Question: I am making a chat system, and I have the below database schema (everything not related to the core problem has been removed).

A thread represents a conversation between two participants. When a new thread is created (persisted), two participants should be created; one for the sender and one for the receiver (a message is added to the thread, but this is not relevant in this case). So I have mapped the two database tables to two entities.
'''
@Entity
@Table(name = "participant")
public class Participant {
@Id
@GeneratedValue(strategy = GenerationType.IDENTITY)
@Column
private int id;
@ManyToOne(fetch = FetchType.LAZY, targetEntity = Thread.class, optional = false)
@JoinColumn(name = "thread_id")
private Thread thread;
// Getters and setters
}
@Entity
@Table(name = "thread")
public class Thread {
@Id
@GeneratedValue(strategy = GenerationType.IDENTITY)
@Column
private int id;
@OneToMany(fetch = FetchType.LAZY, mappedBy = "thread", targetEntity = Participant.class, cascade = CascadeType.ALL)
private Set<Participant> participants = new HashSet<>();
@ManyToOne(fetch = FetchType.LAZY, targetEntity = Participant.class, cascade = CascadeType.ALL, optional = false)
@JoinColumn(name = "sender_id")
private Participant sender;
@ManyToOne(fetch = FetchType.LAZY, targetEntity = Participant.class, cascade = CascadeType.ALL, optional = false)
@JoinColumn(name = "receiver_id")
private Participant receiver;
// Getters and setters
}
'''
From the 'Thread' entity, the 'participants' association should contain all participants in the thread, while the 'sender' and 'receiver' contain references to the sender and receiver, respectively, for convenience. Thus, only two participants should be persisted in the database. Here is the code that I wrote to persist a new thread:
'''
Thread thread = new Thread();
Participant sender = new Participant();
sender.setThread(thread);
Participant receiver = new Participant();
receiver.setThread(thread);
thread.setSubject(subject);
thread.setSender(sender);
thread.setReceiver(receiver);
Set<Participant> participants = new HashSet<>(2);
participants.add(sender);
participants.add(receiver);
thread.setParticipants(participants);
Thread saved = this.threadRepository.save(thread);
'''
This throws the below exception.
> org.hibernate.TransientPropertyValueException: Not-null property
references a transient value - transient instance must be saved before
current operation : com.example.thread.entity.Participant.thread ->
com.example.thread.entity.Thread
I tried many variations of the 'cascade' attribute on both entities, but the same exception is thrown in all cases (although with different transient properties). Logically speaking, the approach should not be problematic, as all that has to happen is that the 'Thread' entity is persisted first in order for the participants to obtain the generated ID, before they should be persisted themselves.
Do I have a problem with my mapping, or what is the problem? Thank you!
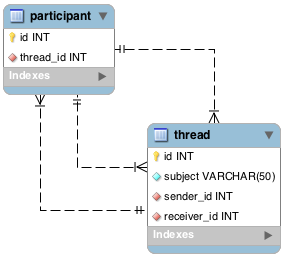
Answer: A more detailed answer based on my comment, which was requested as an answer.
Trying to solve problem with different cascading types, joincolumns and other hibernate annotations. Is usually the wrong way to solve a problem like that. Especially cascading should be used in a different way than you did and you should remove it from this mapping for now. Always see the semantic/meaning of a model in terms of usecases you wana accomplish with it. Cascading a participant with a thread is probably not what you want, because a participant will in most cases created and maintained indepedent of a thread. So don't try to simplify the save process of a single entity with the usage of cascade without an actual business case behind it.
I advise you to split it up and create/save the Thread object independent of participants. It might be a few lines of code more, but they are easier to understand in the long run and better maintainable.